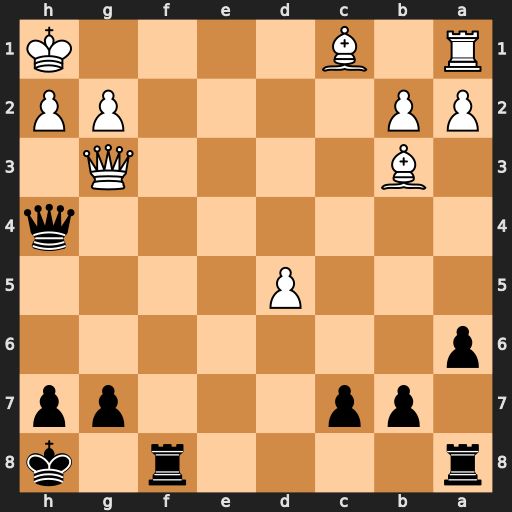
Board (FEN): r4r1k/1pp3pp/p7/3P4/7q/1B4Q1/PP4PP/R1B4K
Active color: b
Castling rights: -
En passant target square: -
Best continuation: Rf1#